Field crop: maize
Growth stage: 2
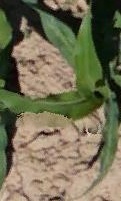
Species: maize